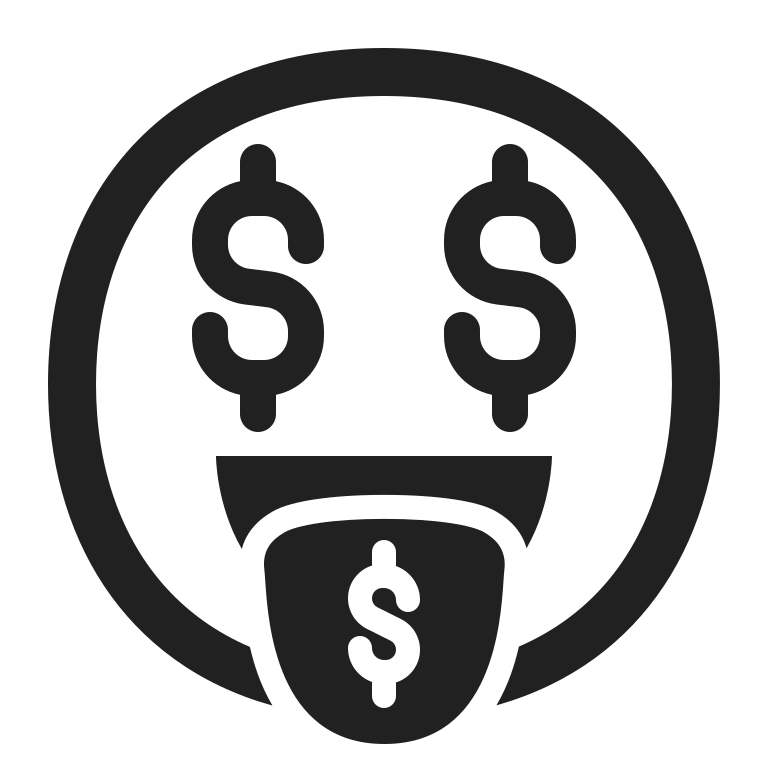
money mouth face high contrast